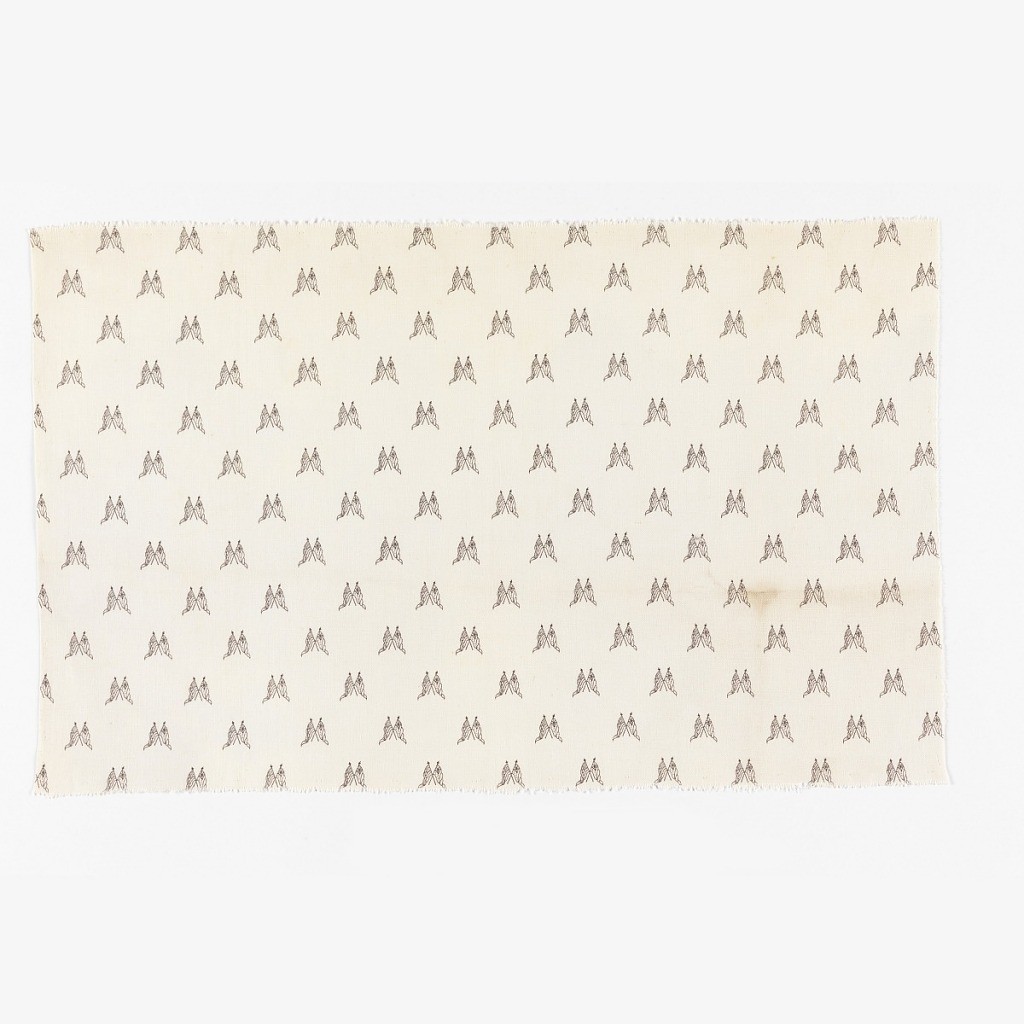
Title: Fragment
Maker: American Print Works, founded 1835
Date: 1876
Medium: cotton Technique: printed on plain weave
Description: White fabric in a printed design showing crossed American and British flags in black.